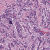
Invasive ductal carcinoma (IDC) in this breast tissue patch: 1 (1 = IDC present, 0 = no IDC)